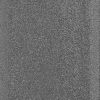
Atmospheric dust classification: dusty